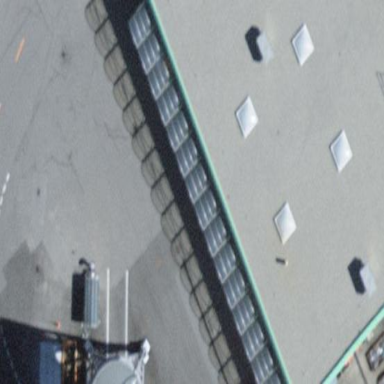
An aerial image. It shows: View of roof of building.